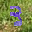
Label: 3